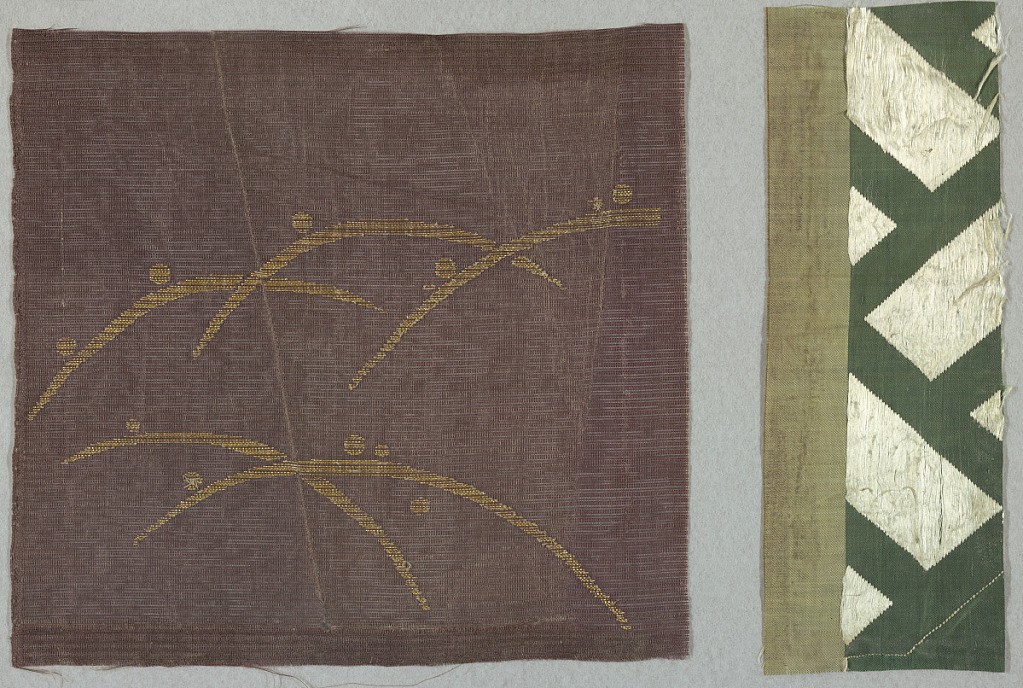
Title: Sample
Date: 19th century
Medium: silk, gilded paper Technique: plain weave with supplementary weft (?)
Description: Brown gauze with asymmetrical spaced arcs and dots in gilded paper. Fabric in upper half in pale green strie; lower half is green with bold angular white decorative lines.